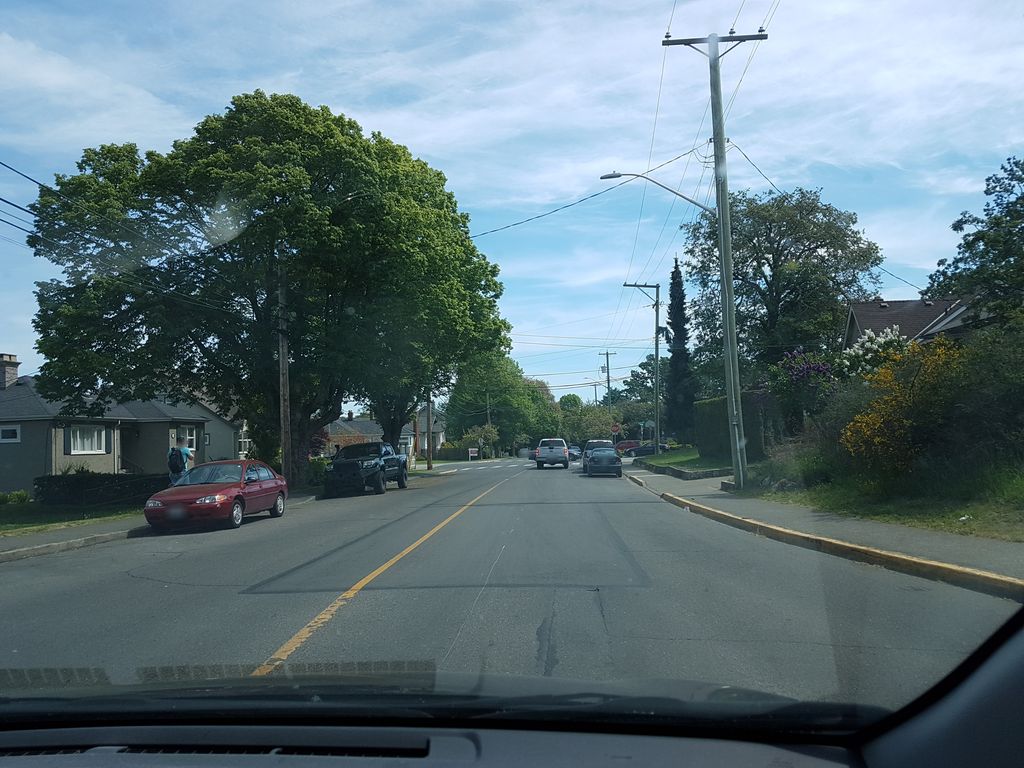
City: victoria